Chest X-ray:
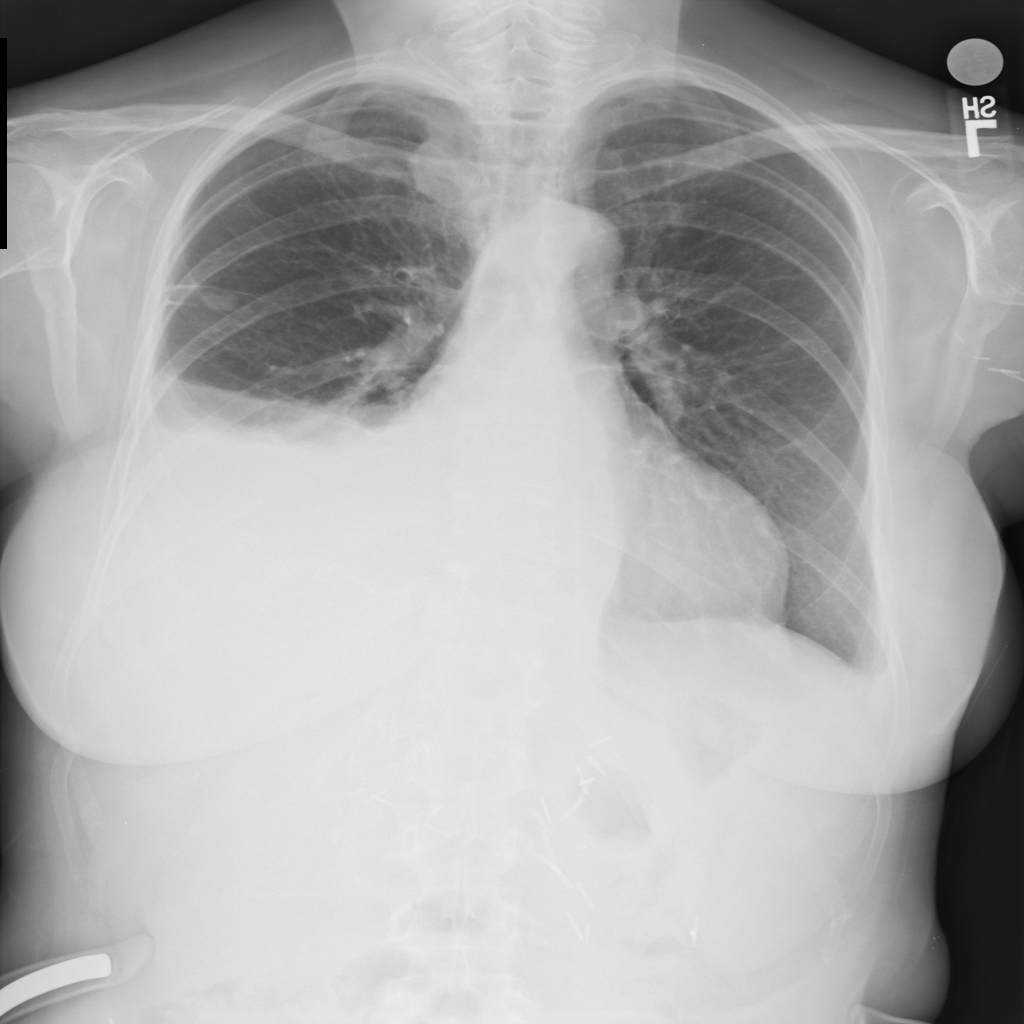
Findings: Nodule, Consolidation, Effusion
No abnormal finding: no